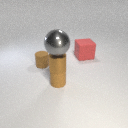
small brown metal cylinder below large gray metal sphere